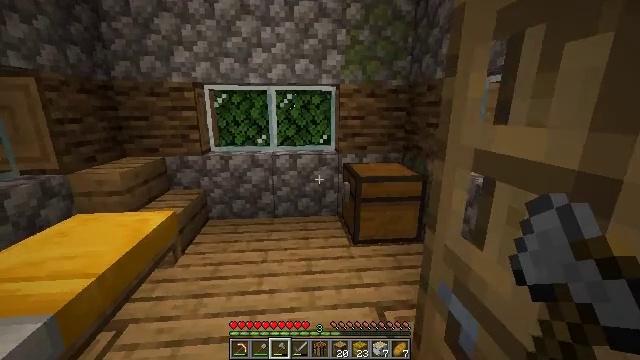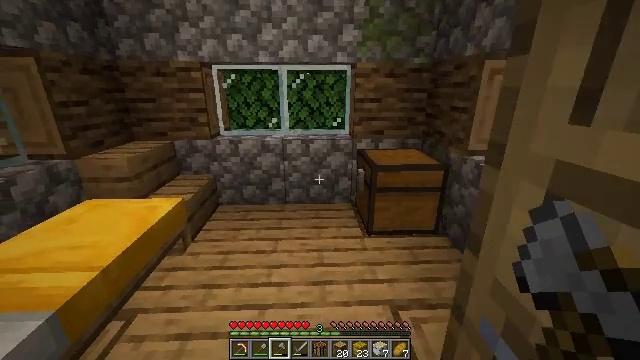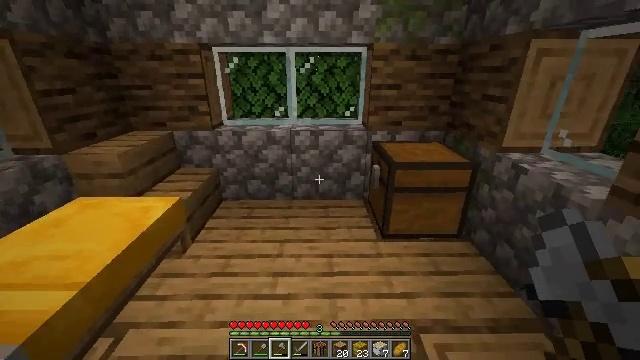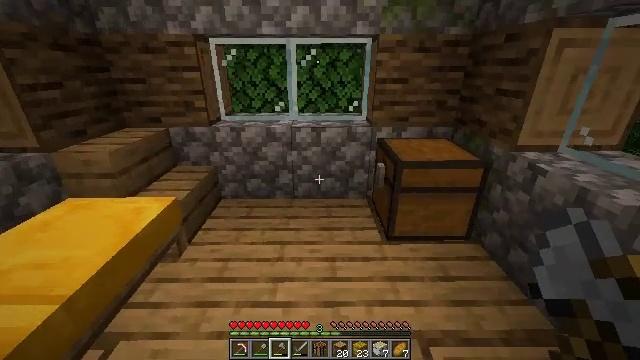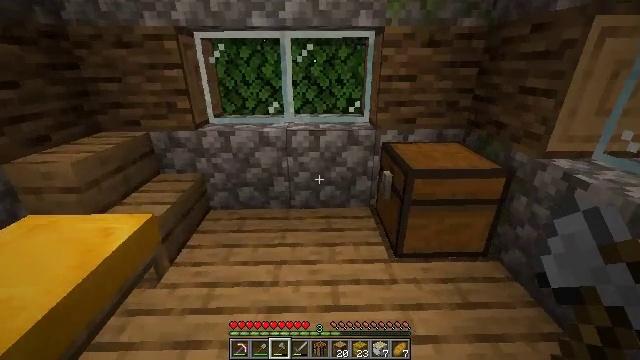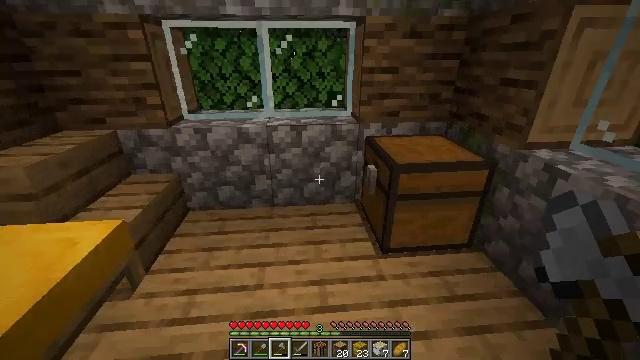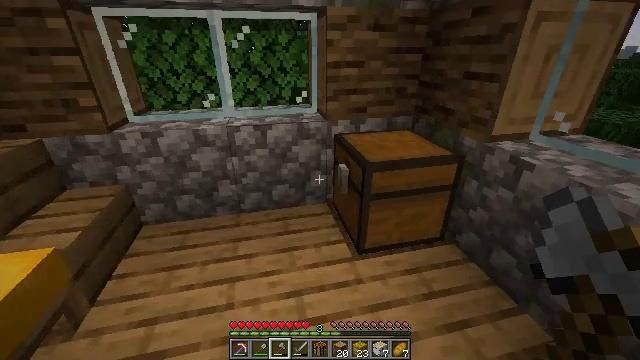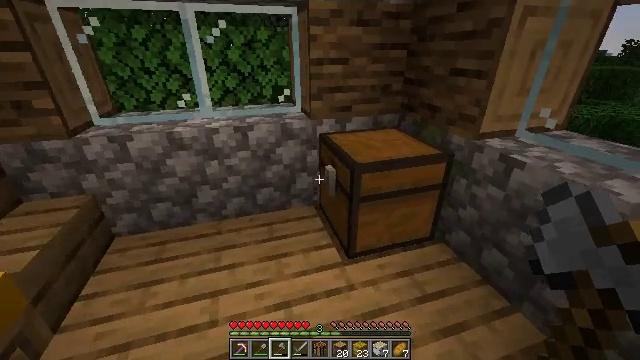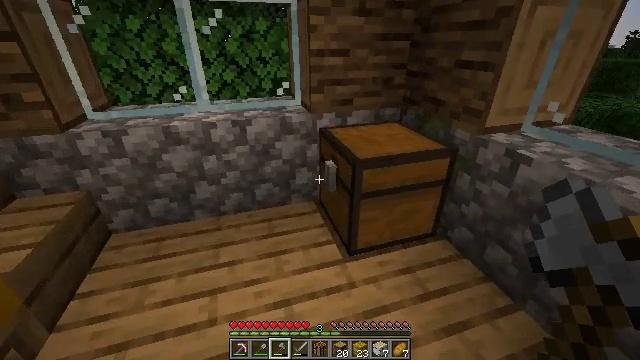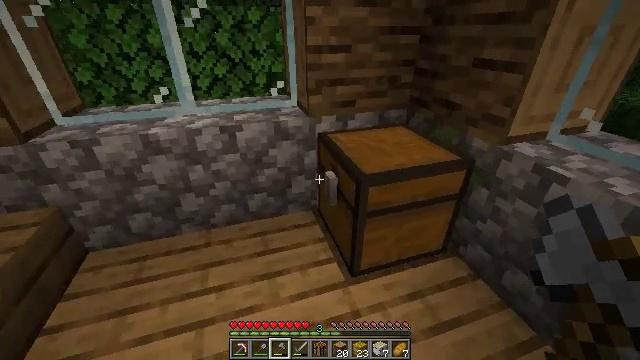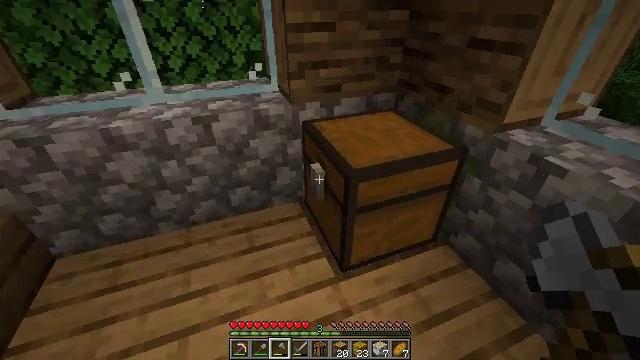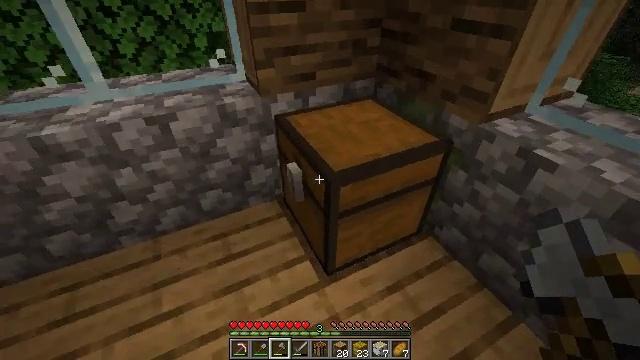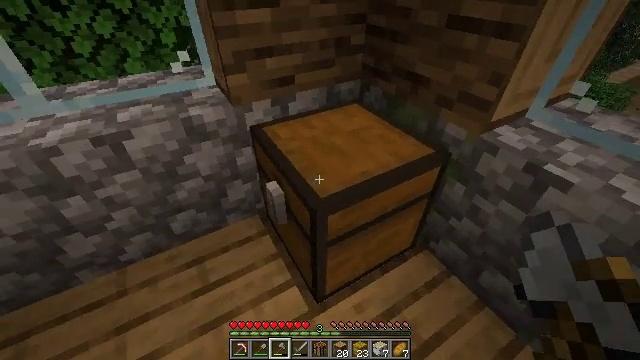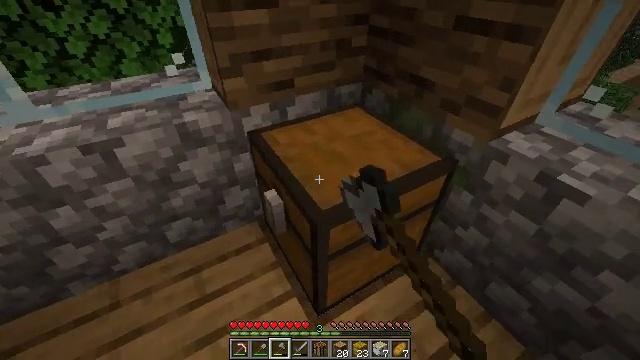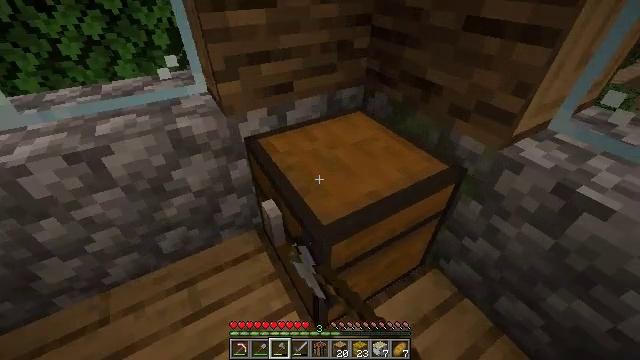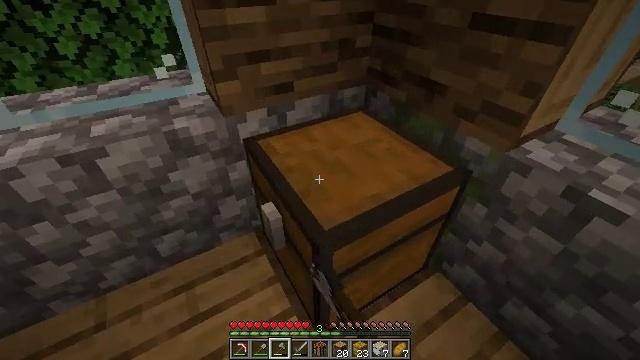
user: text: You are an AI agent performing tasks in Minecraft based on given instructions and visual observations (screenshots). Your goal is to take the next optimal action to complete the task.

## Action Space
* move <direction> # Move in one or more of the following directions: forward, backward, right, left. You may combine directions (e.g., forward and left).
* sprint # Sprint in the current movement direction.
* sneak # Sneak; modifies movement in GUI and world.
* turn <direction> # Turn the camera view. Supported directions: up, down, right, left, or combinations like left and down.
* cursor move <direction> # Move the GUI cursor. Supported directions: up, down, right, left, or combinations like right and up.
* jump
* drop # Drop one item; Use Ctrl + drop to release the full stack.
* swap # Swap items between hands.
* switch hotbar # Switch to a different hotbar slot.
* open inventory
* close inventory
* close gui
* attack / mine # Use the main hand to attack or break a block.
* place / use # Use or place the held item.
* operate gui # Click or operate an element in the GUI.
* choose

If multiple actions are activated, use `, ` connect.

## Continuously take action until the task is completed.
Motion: motion action
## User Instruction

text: Destroy the yellow bed to recycle it.
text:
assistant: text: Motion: move forward, turn left and down
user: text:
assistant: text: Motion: move forward, turn left and down
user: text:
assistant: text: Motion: move forward, turn down
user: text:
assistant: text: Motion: move forward
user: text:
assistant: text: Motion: move forward, turn right and down
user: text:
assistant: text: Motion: turn right and down
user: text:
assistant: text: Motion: turn right
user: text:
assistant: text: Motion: move forward, turn down
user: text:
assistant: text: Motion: move forward, turn down
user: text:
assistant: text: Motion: move forward, turn right and down
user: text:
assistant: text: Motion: move forward, turn right and down
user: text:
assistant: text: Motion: move forward, turn right and down, use / place
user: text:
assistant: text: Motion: use / place
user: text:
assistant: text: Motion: use / place
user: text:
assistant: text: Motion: use / place
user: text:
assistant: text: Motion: no_op
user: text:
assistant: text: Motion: open gui
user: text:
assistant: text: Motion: no_op
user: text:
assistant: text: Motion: no_op
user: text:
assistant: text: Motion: no_op
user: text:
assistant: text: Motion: no_op
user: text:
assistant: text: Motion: no_op
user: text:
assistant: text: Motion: no_op
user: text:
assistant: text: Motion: no_op
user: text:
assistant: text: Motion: no_op
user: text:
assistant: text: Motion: no_op
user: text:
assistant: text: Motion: no_op
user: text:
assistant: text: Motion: cursor move up
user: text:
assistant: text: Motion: sneak
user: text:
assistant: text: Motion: sneak